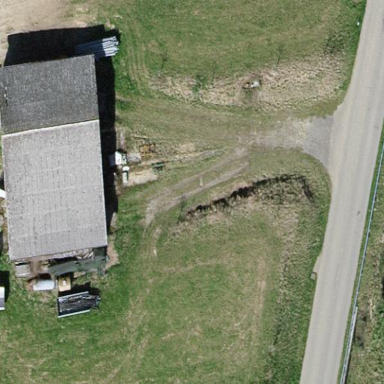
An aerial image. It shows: Farmyard area.